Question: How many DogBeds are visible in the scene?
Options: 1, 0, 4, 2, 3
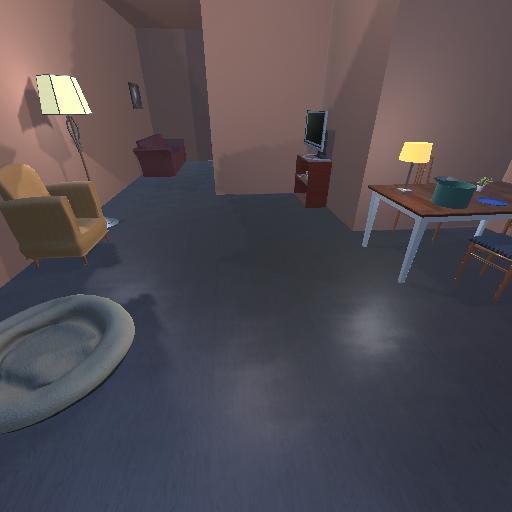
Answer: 1